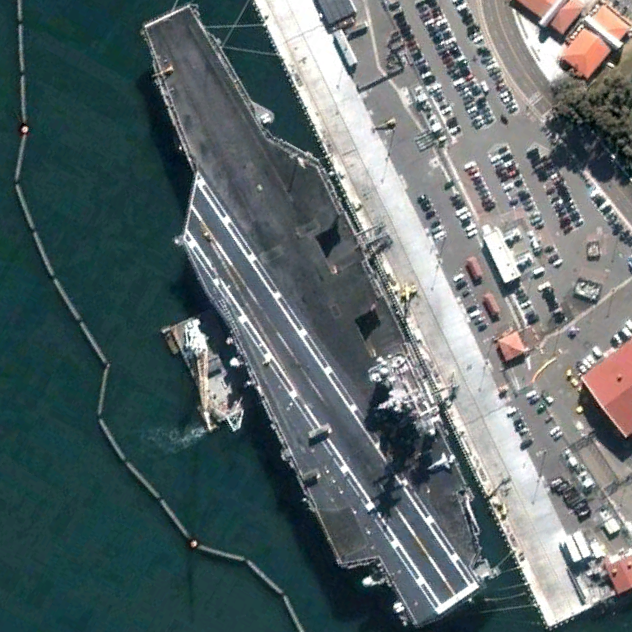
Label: Nimitz-class_aircraft_carrier